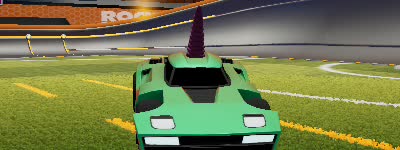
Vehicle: breakout